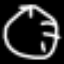
Label: clock